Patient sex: F
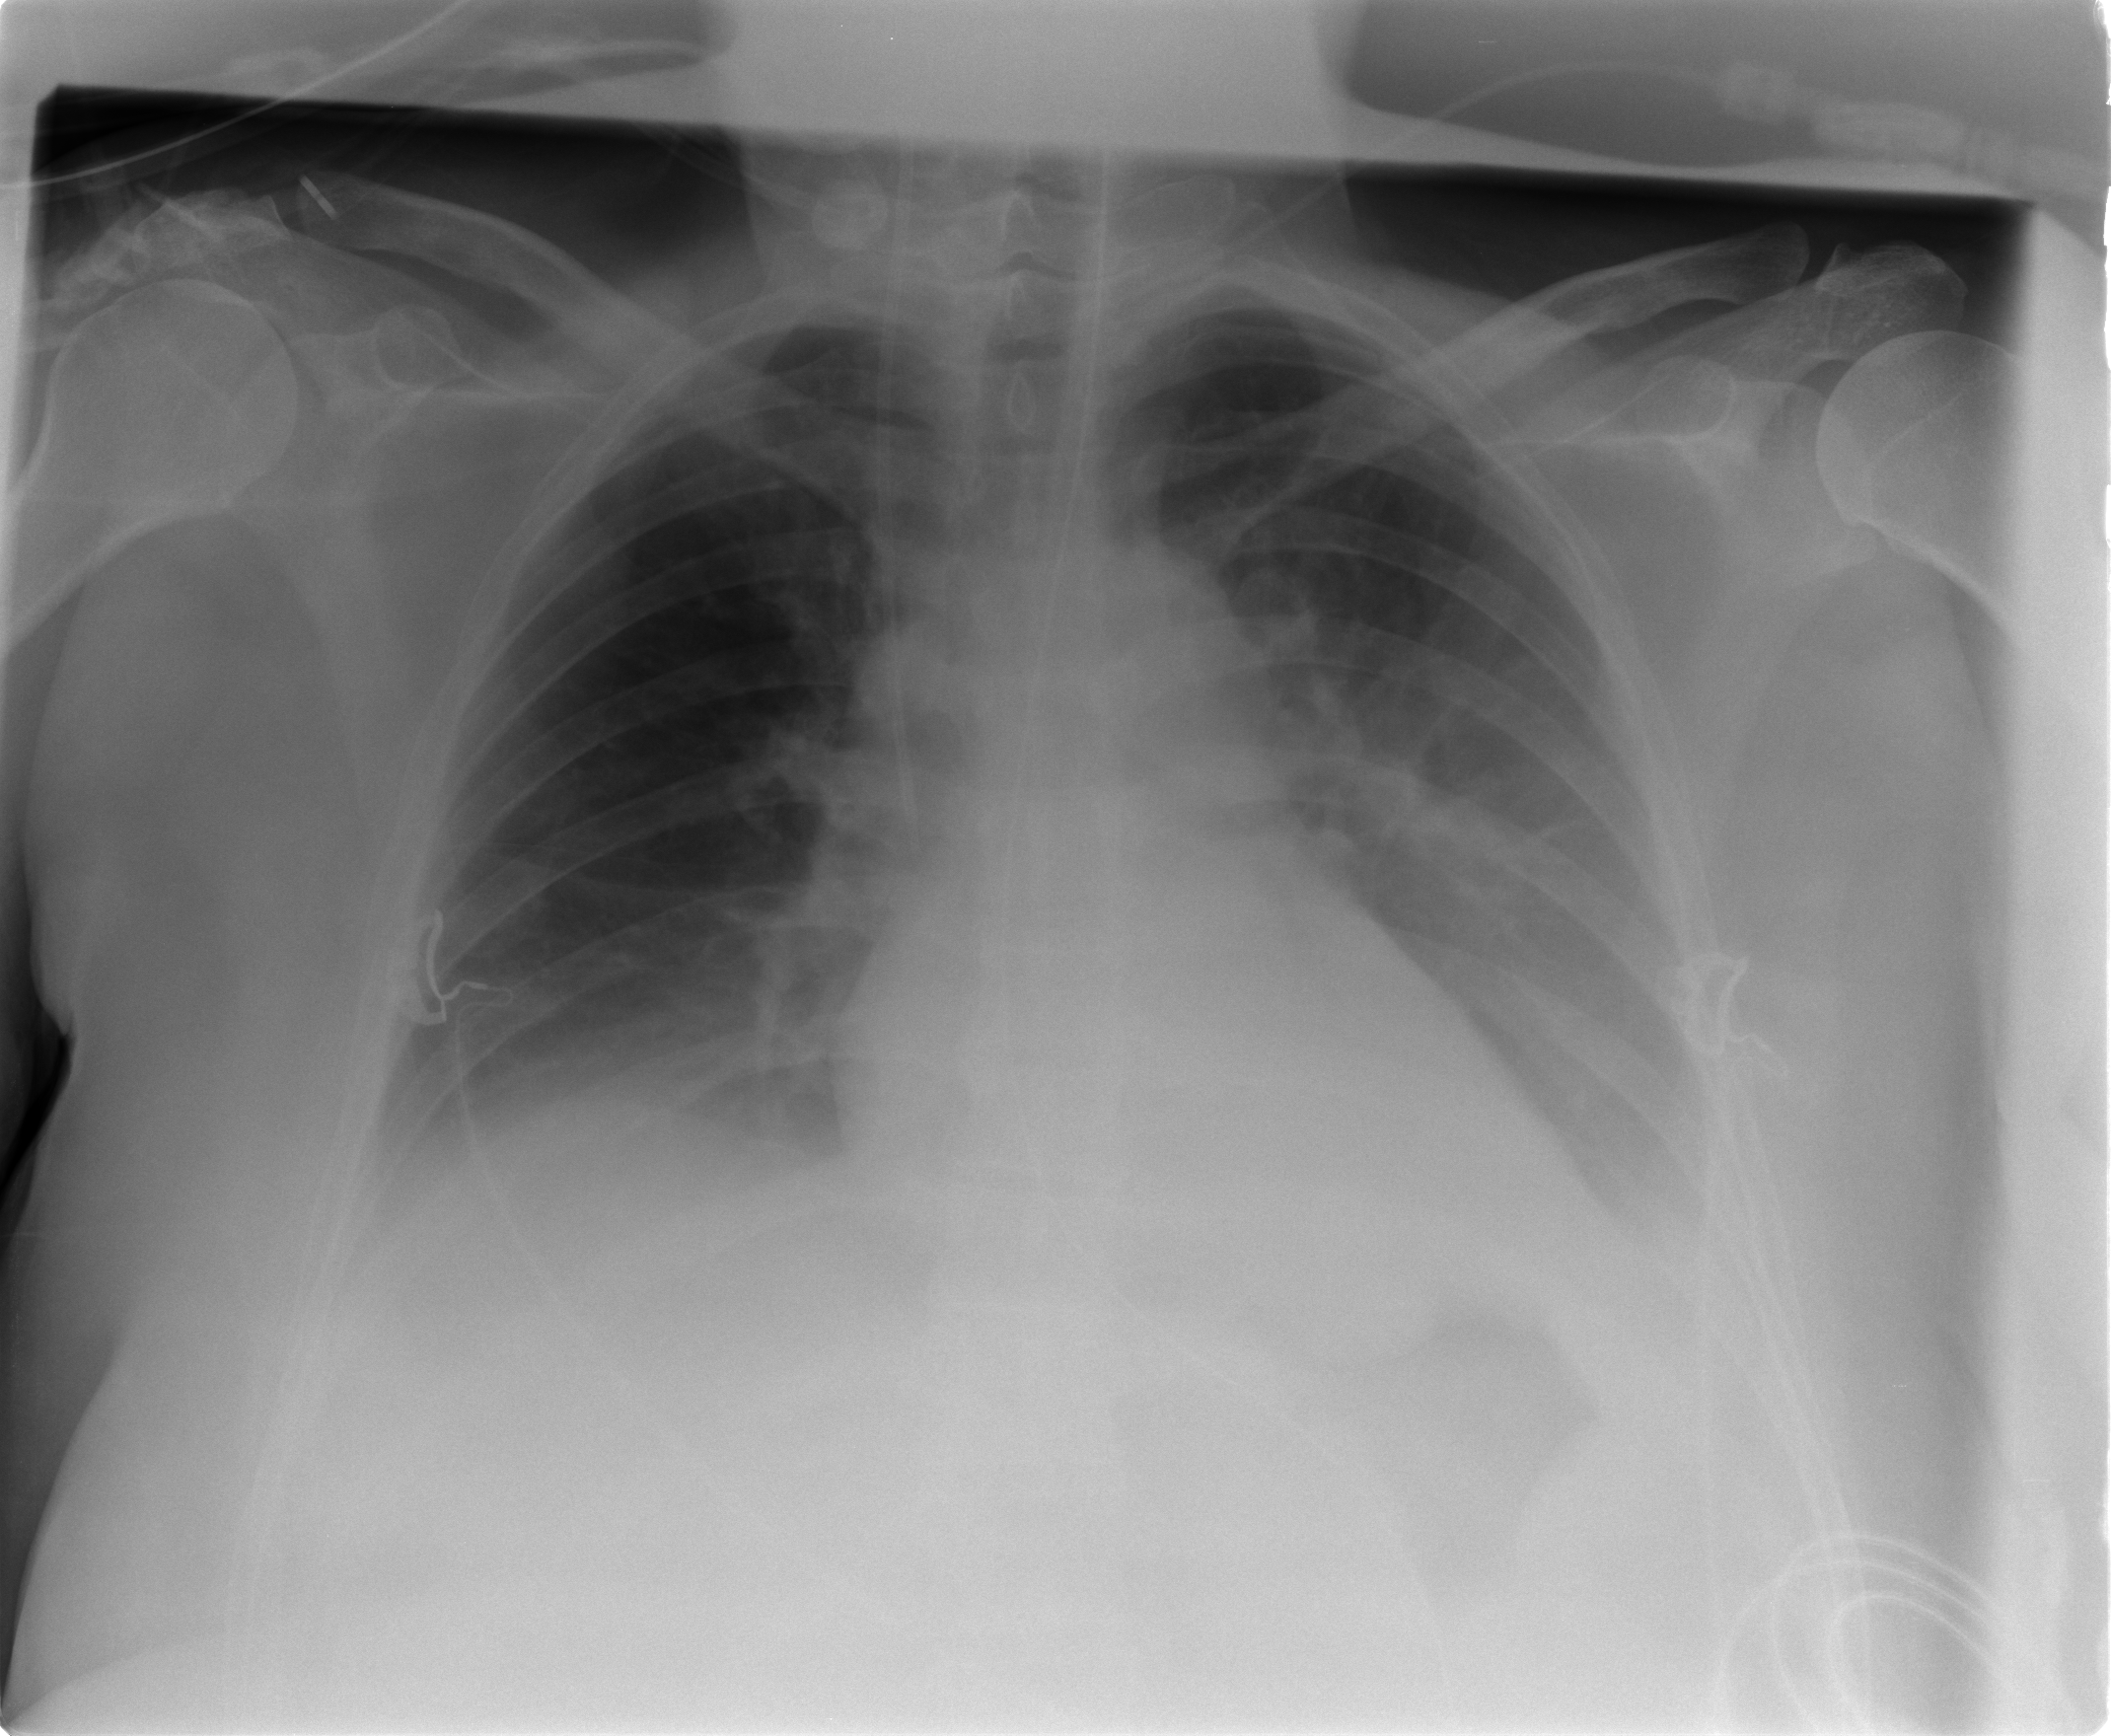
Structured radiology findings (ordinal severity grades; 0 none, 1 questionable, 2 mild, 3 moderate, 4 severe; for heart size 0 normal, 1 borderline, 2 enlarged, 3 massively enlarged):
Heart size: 0
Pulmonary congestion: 0
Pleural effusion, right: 1
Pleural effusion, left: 1
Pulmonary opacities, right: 0
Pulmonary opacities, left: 0
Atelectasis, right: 2
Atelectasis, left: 1